Field crop: maize
Growth stage: 2
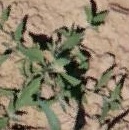
Species: atriplex